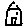
Label: house